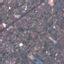
Land use / land cover class: Residential